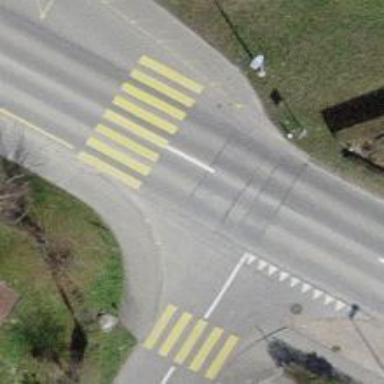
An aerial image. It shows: Marked zebra crossing on the road.